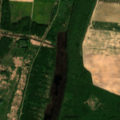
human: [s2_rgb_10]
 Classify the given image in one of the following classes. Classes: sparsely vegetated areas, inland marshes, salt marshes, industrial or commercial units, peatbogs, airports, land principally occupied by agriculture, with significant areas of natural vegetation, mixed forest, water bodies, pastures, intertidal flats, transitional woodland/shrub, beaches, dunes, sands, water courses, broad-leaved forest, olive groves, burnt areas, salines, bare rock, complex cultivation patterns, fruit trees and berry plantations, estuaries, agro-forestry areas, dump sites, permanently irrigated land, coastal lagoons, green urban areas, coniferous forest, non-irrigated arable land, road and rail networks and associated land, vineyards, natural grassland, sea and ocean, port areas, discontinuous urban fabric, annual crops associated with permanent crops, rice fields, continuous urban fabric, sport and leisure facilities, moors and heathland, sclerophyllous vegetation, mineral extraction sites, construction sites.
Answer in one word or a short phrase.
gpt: non-irrigated arable land, broad-leaved forest, transitional woodland/shrub, inland marshes